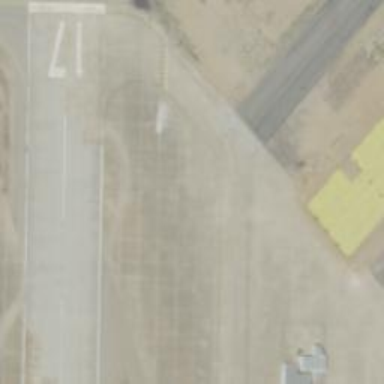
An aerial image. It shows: View of taxiway at the airport.